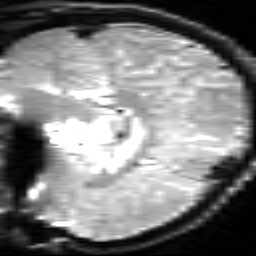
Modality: inplaneT2
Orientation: sagittal
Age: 44
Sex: male